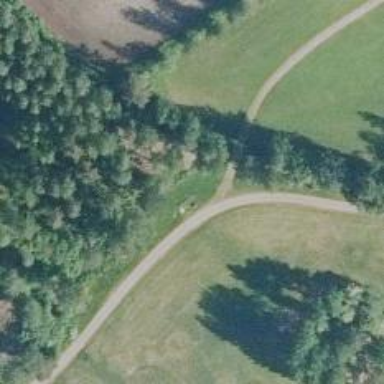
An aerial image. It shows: Hole used for both golf and disc golf.